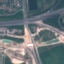
Land use / land cover: Highway